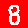
Digit: 8